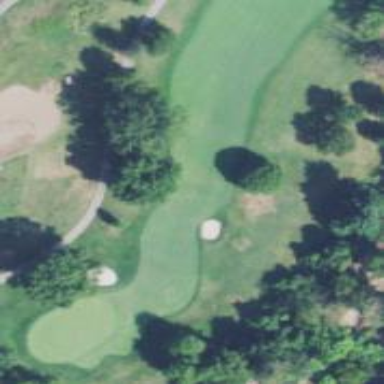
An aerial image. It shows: View of golf hole.